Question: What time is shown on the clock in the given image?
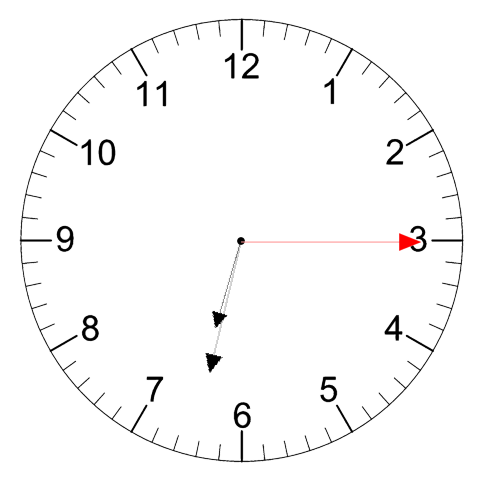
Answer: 06:32:15